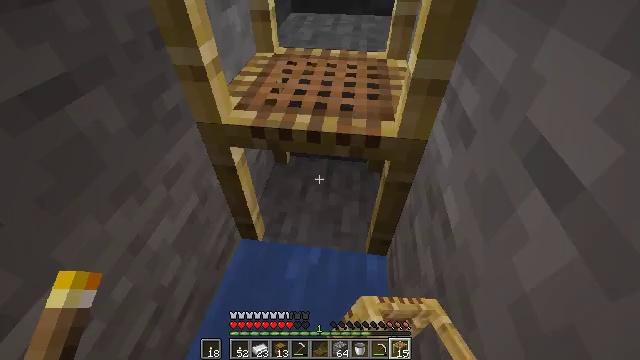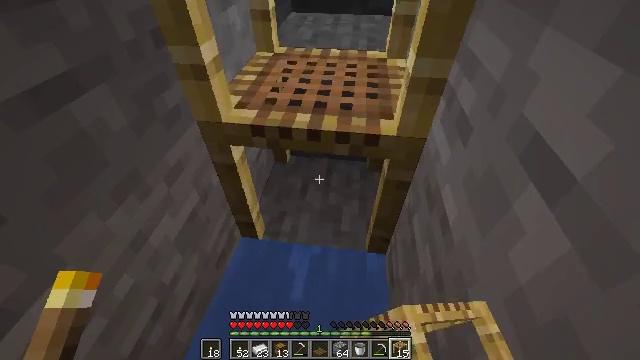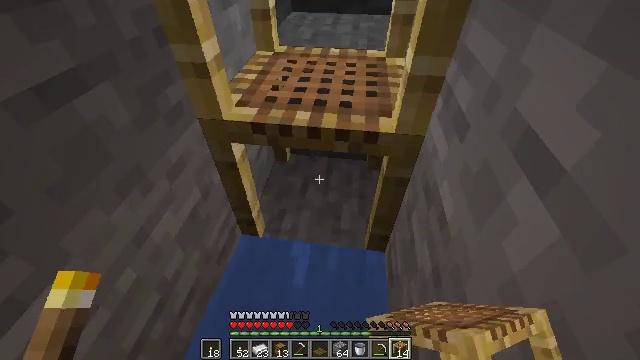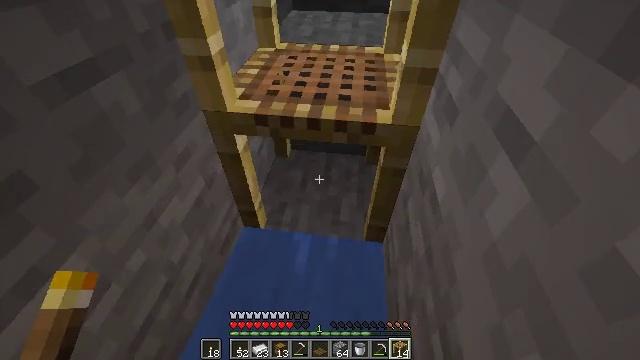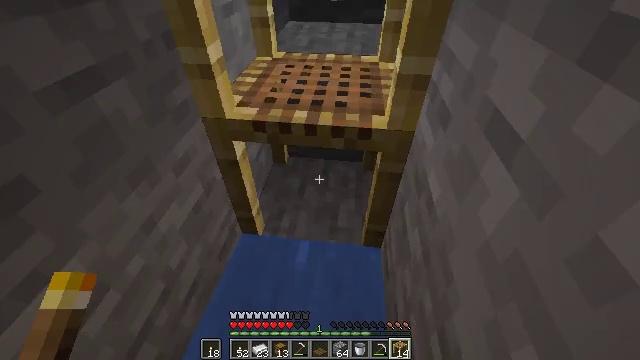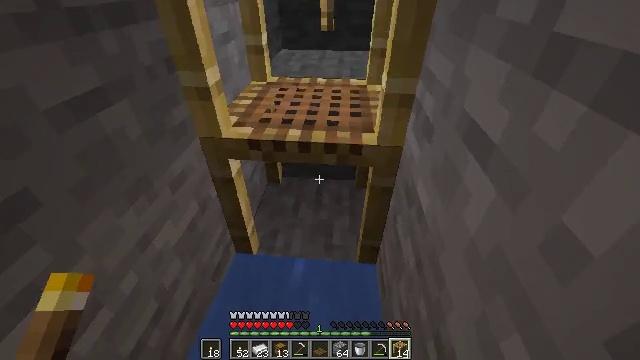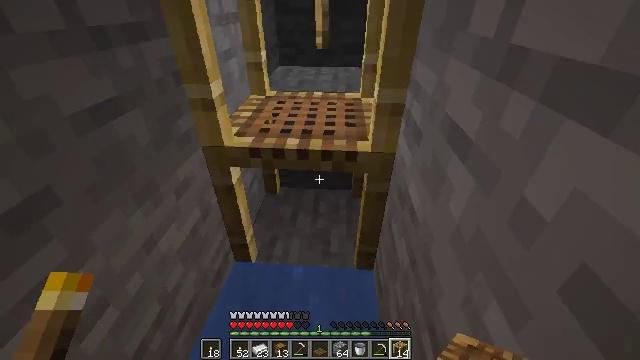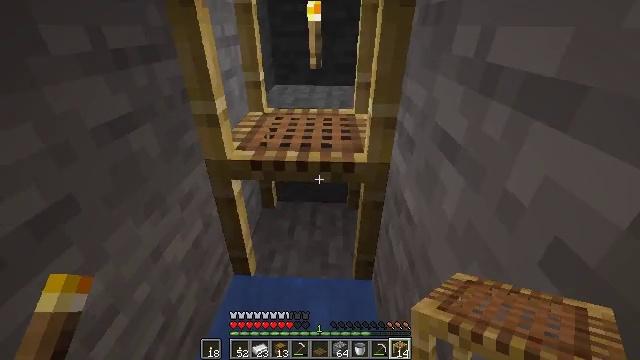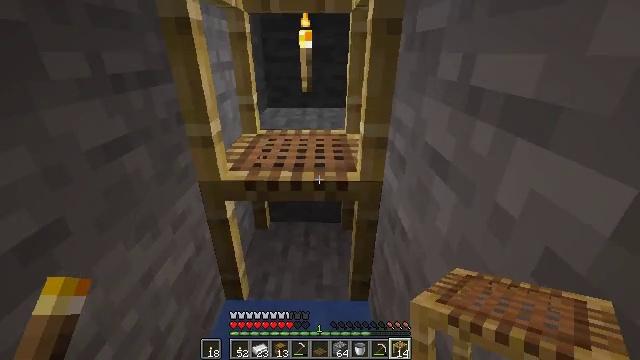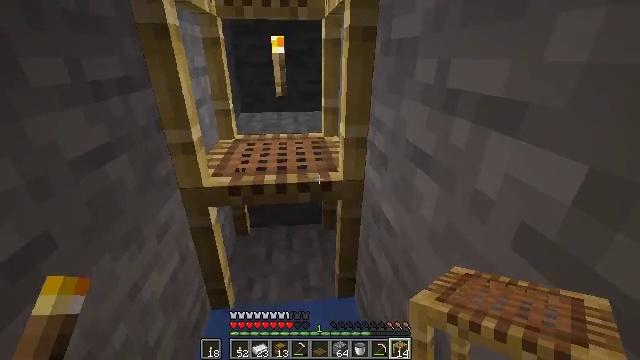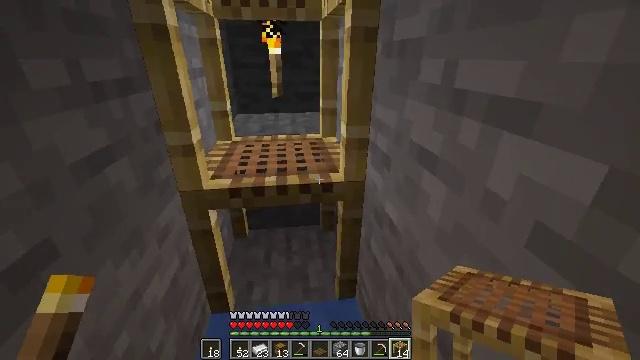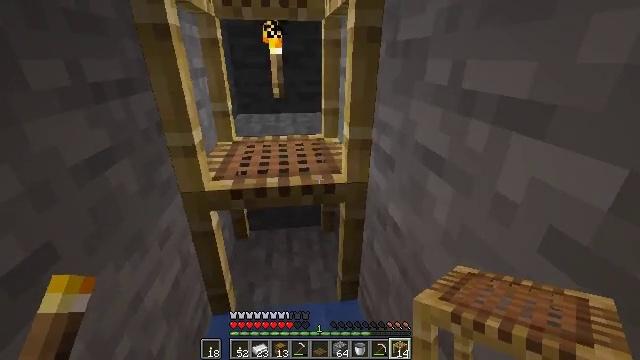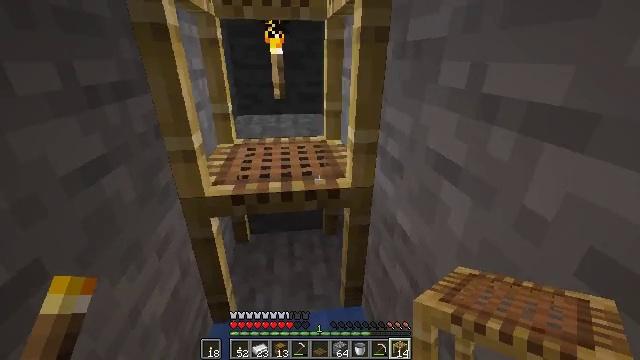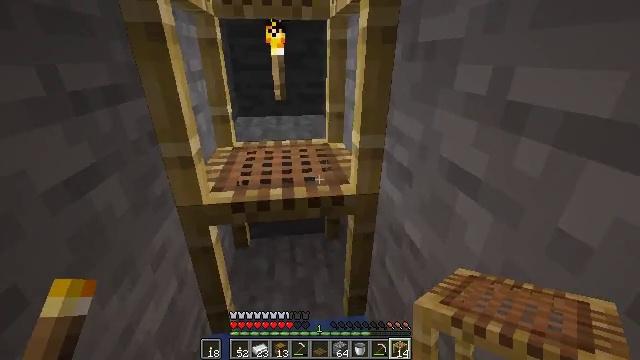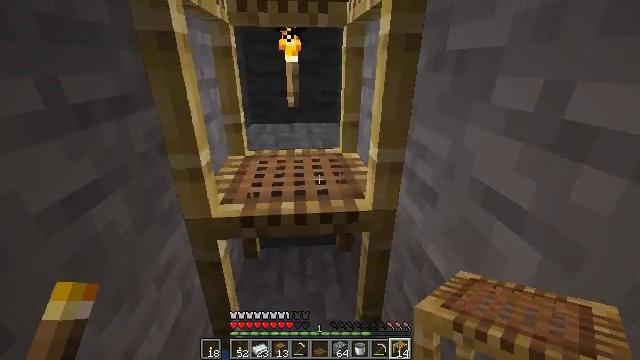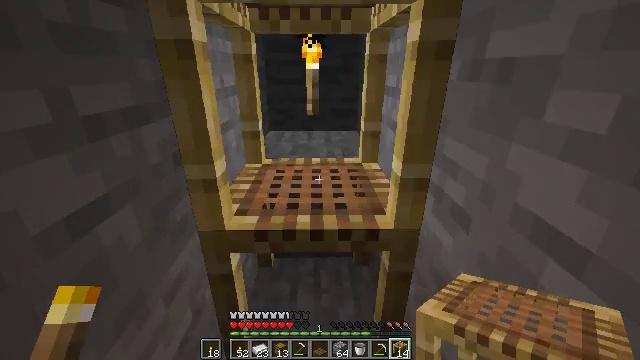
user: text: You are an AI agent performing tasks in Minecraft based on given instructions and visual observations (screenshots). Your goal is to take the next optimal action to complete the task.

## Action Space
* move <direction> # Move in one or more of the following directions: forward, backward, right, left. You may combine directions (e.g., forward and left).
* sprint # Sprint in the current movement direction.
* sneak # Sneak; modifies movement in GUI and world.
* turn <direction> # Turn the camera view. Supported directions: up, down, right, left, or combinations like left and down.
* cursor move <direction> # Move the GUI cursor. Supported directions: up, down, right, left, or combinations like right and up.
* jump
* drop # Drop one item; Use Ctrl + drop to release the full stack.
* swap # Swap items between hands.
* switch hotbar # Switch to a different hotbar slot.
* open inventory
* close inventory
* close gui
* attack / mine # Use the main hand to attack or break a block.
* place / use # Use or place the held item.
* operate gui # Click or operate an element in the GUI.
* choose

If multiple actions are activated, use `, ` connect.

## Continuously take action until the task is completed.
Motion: motion action
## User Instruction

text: Dismantle the scaffolding.
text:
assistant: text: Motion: move back
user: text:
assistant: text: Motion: move back
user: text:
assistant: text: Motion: move back
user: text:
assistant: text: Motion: move back, turn up
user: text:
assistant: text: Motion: move back, turn right and up
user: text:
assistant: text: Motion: move back and move left, turn right and up
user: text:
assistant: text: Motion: move left, turn right and up
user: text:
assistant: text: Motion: move left, turn right and up
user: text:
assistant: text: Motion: move forward, turn right
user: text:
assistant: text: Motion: move forward, turn right
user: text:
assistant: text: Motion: move forward
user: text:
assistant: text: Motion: move forward
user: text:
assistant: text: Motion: move forward
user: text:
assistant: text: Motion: move forward, turn left and up
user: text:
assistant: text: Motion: move forward, turn left and up
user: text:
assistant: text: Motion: move forward, turn left and up
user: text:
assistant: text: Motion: move forward, turn left and up
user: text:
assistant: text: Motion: move forward, turn left and up
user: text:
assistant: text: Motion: move forward, turn left and up
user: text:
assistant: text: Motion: move forward, turn left and up
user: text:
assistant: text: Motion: move forward, turn right and up
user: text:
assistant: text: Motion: turn right and up
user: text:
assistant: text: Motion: turn right and up
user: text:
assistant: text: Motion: turn right and up
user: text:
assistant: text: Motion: turn right and up
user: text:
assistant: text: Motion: move forward, turn right and up
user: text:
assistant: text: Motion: move forward, turn right and down
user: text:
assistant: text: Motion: move forward, turn right
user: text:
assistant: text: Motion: move forward
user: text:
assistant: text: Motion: move forward